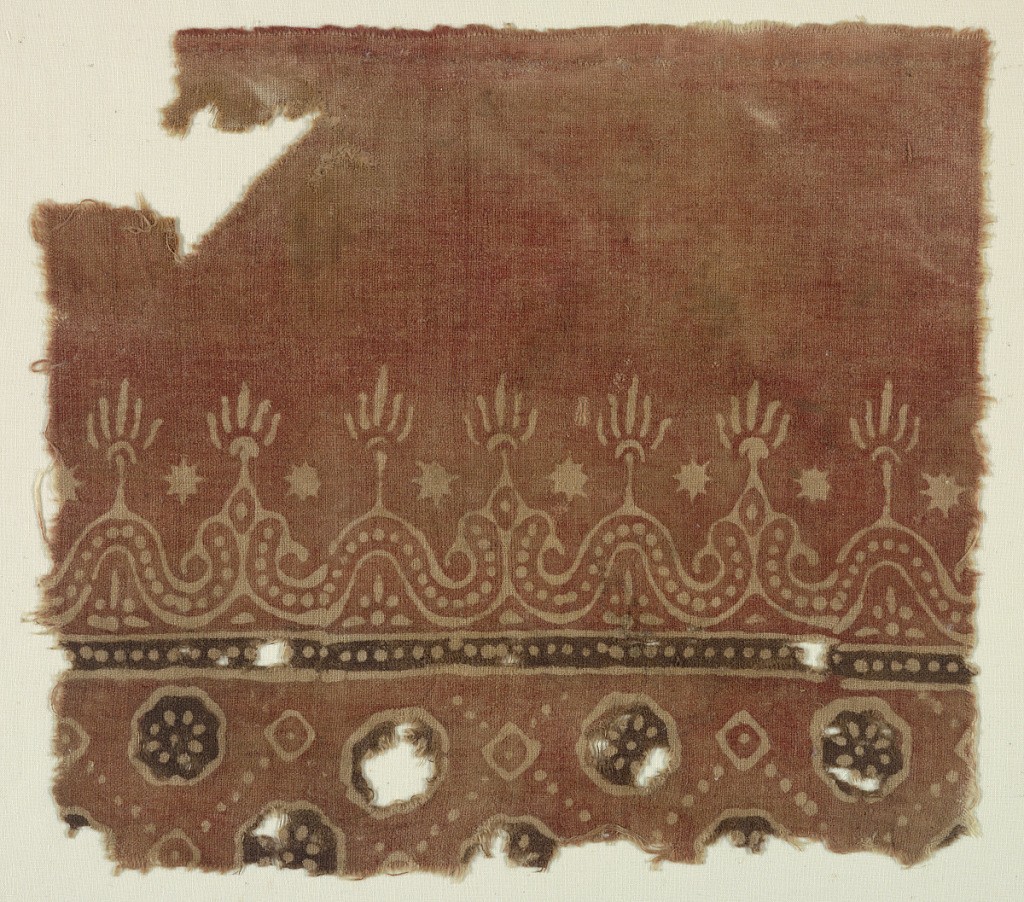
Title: Fragment
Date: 15th–16th century
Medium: cotton Technique: resist-printed on plain weave
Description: Design resist-printed with red ground, brown, and reserve areas in white. Torch-like motifs are placed at the apex of an undulating vine with dots. Below is a straight band of dots bordered by two parallel lines. Below the dotted band are rosettes alternating with red dots enclosed by white squares. The squares are connected by dots, creating diamond shapes around the rosettes.